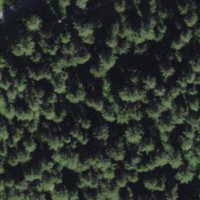
EUNIS habitat code: 43
Species observed at this site:
Primula veris
Rubus saxatilis